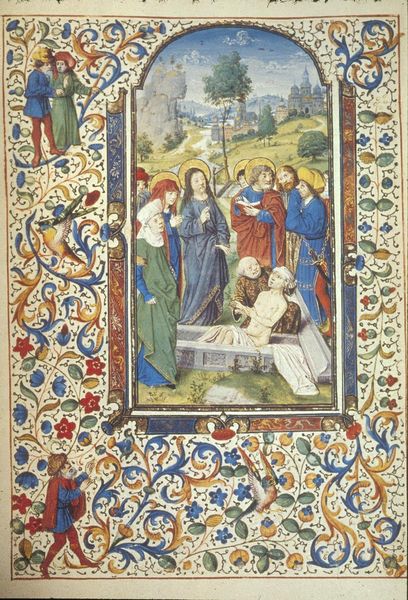
Titel: Stundenbuch der Maria von Burgund
Künstler: Liévin van Lathem
Institution: Wien, Österreichische Nationalbibliothek
Schlagwörter: baum, blau, gemälde, himmel, mann, vogel, bäume, gelb, landschaft, menschen, stadt, blumen, bunt, fenster, frau, männer, zeichnung, blüten, rot, schloss, weg, muster, ornament, johannes, leiche, rahmen, tod, bild, vögel, blatt, england, gotik, ranken, papier, farben, dekor, ornamente, buch, burg, seite, illustration, ranke, pergament, heiligenschein, beerdigung, sarg, bahre, christus, grab, jesus, jesus christus, mittelalter, florenz, mönch, heilige, jünger, heilig, magdalena, heilung, jerusalem, jesu, zitronen, grablegung, auferstehung, verziehrung, arabeske, kalligraphie, christ, apostel, wunder, buchmalerei, lazarus, codex, stundenbuch, oranamente, auferstehung christi, vöel, auferstehtung, florez, sarg tod